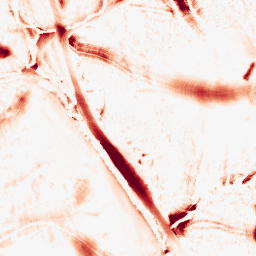
Category: morphological
Decomposition family: morphological
Decomposition parameters: operation: opening
size: 20
Upsampling method: quartic
Upsampling parameters: scale: 8
Upsampling scale: 8